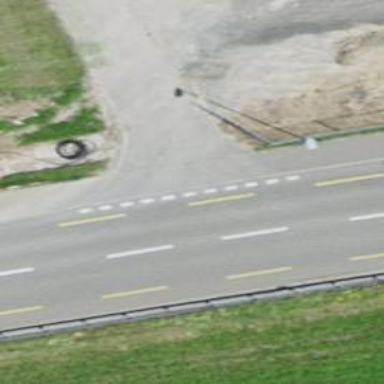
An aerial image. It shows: Unmarked road crossing.